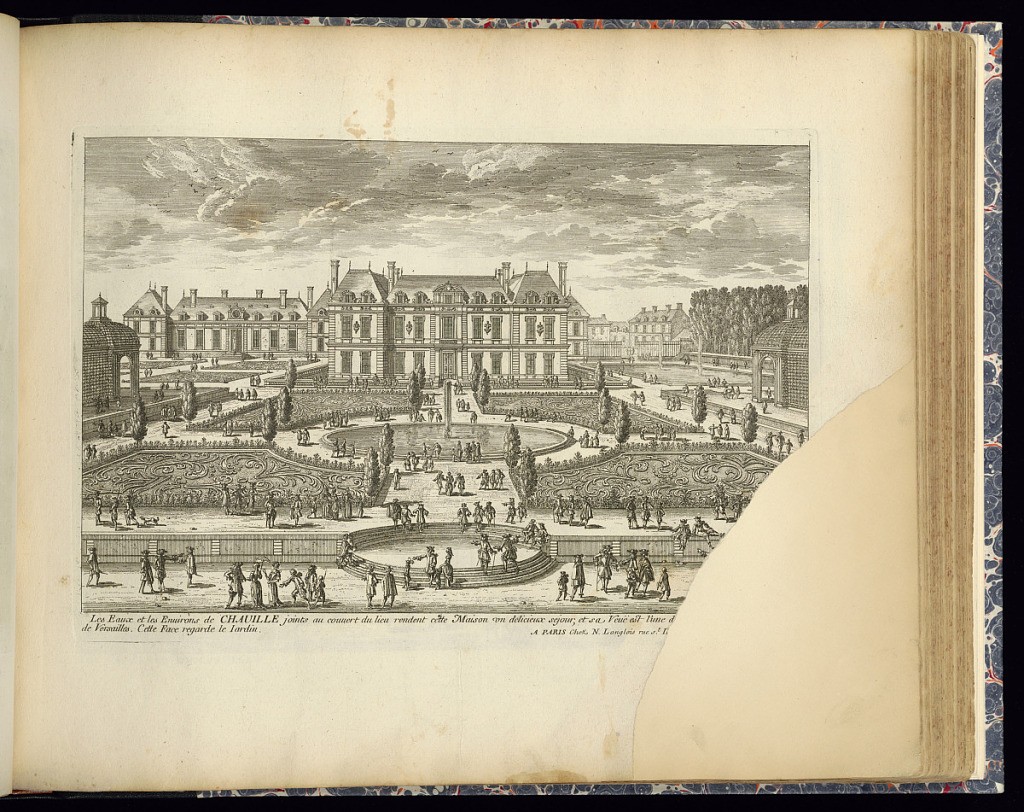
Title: Les Eaux et les Environs de Chaville
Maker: Adam Perelle, French, 1638 – 1695
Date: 1677–1703
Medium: Etching on laid paper
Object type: Print
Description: View of the garden façade of Chateau of Chaville with a fountain, basin, parterre planting, and stairs in the foreground. Buildings in the background. Figures throughout the grounds. The lower right corner of the sheet is missing. The plate is titled with a description.